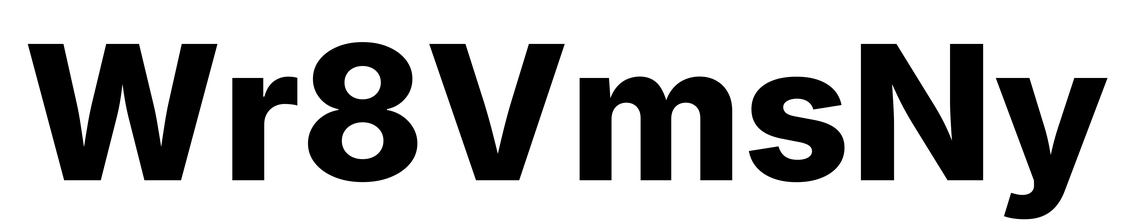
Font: Inter_ExtraBold